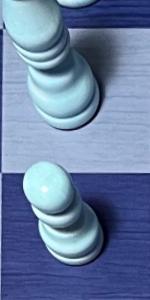
Label: Pawn_White